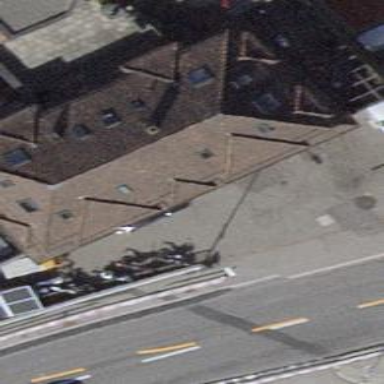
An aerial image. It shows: Car repair shop.